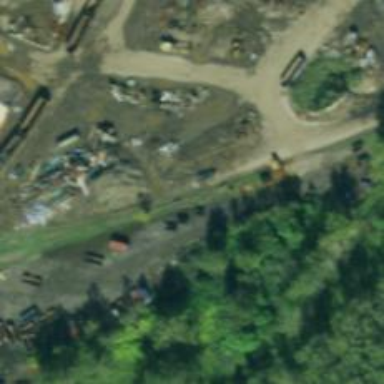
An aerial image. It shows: Railway spur service.